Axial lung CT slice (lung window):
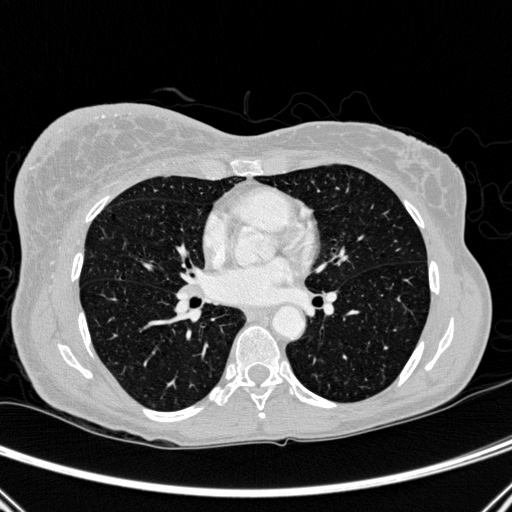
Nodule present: no